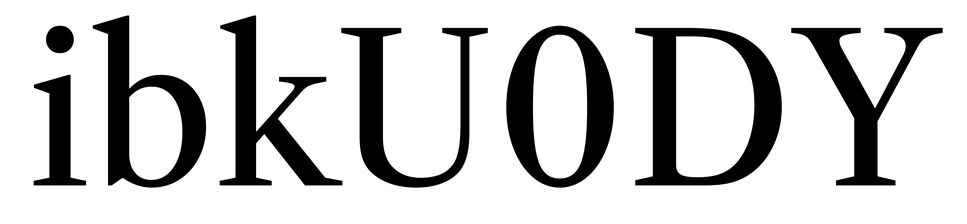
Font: LibreCaslonText_Regular